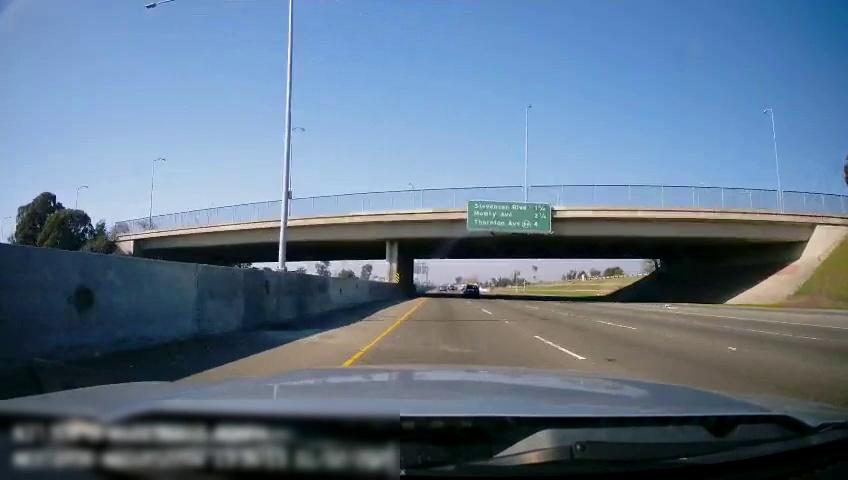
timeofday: Day
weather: Sunny
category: Drivable Space
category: Vehicles | Car
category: Lanes | Current Lane
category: Lanes | Current Lane
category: Lanes | Alternate Lane
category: Lanes | Alternate Lane
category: Lanes | Alternate Lane
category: Traffic | Signs